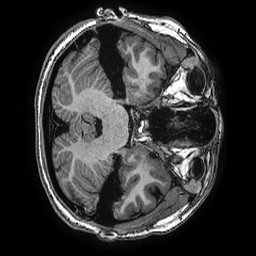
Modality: T1w
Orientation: axial
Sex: female
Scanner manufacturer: ge
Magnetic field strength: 3 T
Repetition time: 0.0077 s
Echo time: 0.003436 s